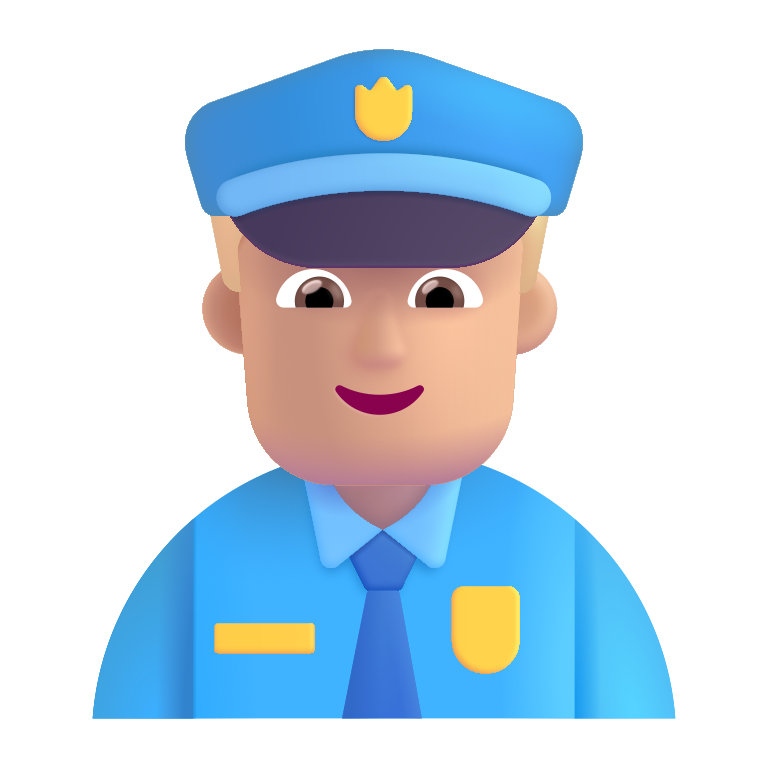
man police officer color  light